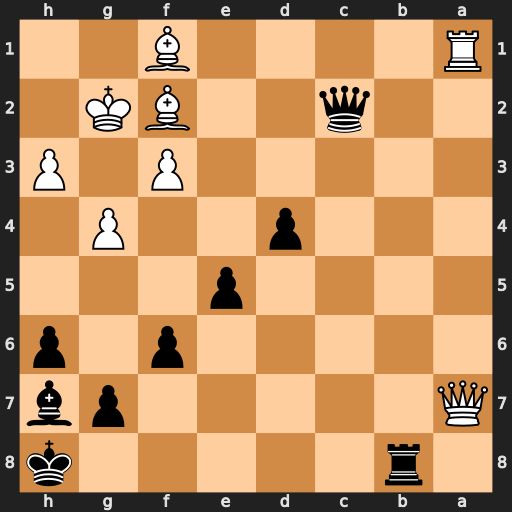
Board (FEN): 1r5k/Q5pb/5p1p/4p3/3p2P1/5P1P/2q2BK1/R4B2
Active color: b
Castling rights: -
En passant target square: -
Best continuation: Rb2 Be2 Qxe2 Qa8+ Bg8